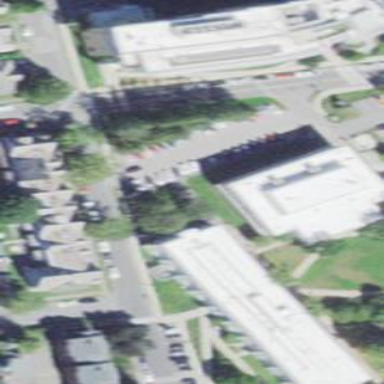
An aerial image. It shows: Building that serves as library.